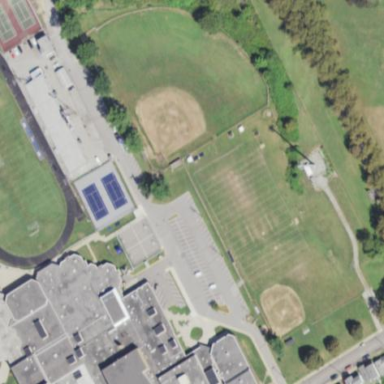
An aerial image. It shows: Baseball or softball pitch for leisure land sports.